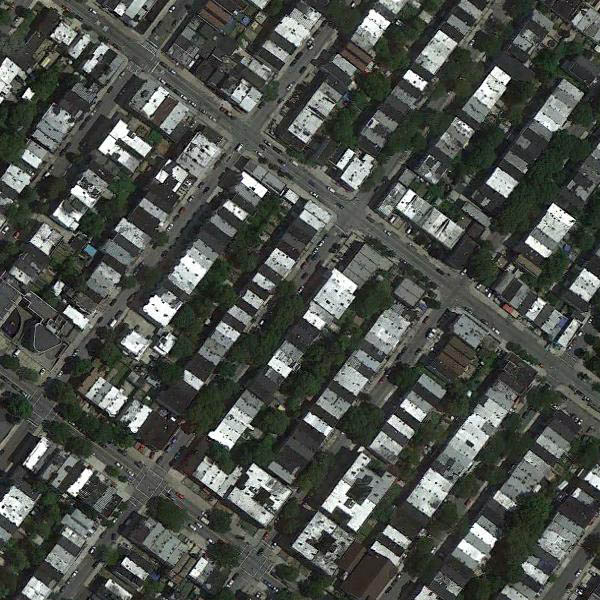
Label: DenseResidential